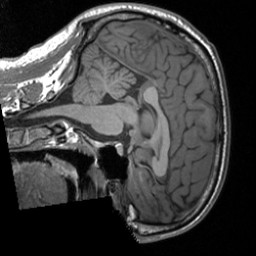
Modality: T1w
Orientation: sagittal
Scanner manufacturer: siemens
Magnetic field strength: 3 T
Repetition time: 1.9 s
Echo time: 0.00226 s